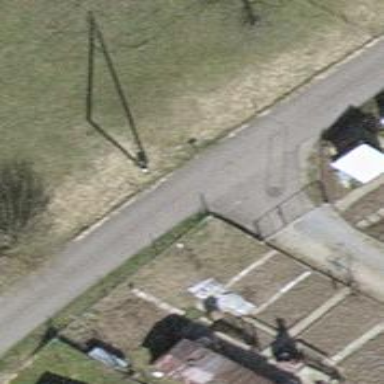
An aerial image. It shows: Minor power line.